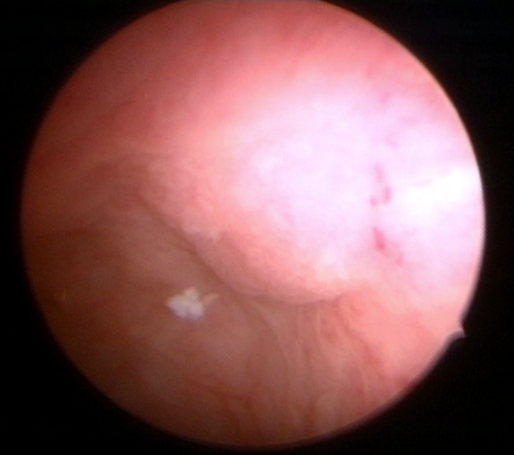
Modality: WLC
Class: Malignant
Subclass: HighGradePapillary
Lesion: L1
Stage: Ta
Morphology: Papillary
Bladder cancer association: Yes